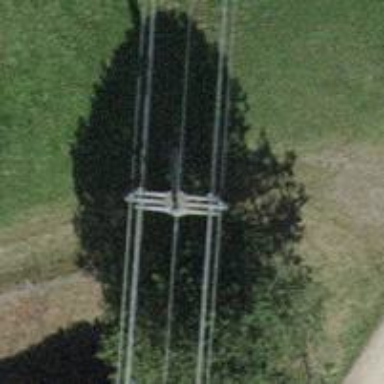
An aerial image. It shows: Power line is depicted.